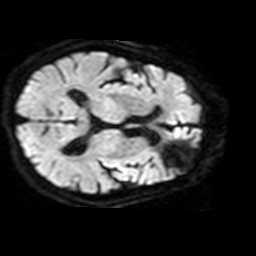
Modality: TRACE
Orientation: axial
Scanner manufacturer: philips
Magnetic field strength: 1.5 T
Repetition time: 2.898 s
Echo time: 0.06357 s